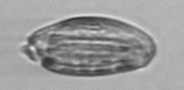
Label: Katodinium_or_Torodinium